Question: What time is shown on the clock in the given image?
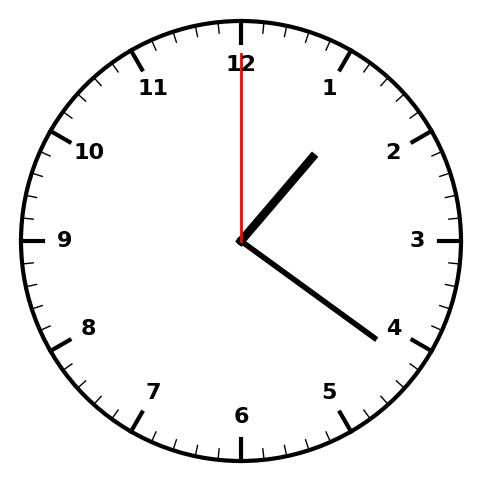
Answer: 01:21:00